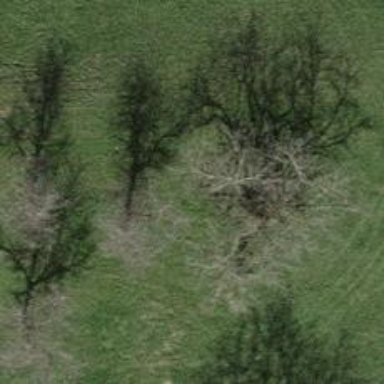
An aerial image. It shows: Beautiful tree in nature.